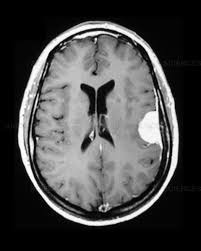
Label: meningioma